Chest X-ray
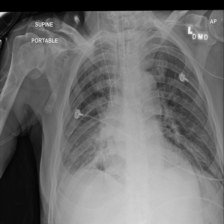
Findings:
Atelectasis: negative
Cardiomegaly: negative
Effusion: negative
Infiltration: negative
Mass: negative
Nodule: negative
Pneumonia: negative
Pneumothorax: negative
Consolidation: negative
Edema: negative
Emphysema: negative
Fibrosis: negative
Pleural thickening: negative
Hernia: negative